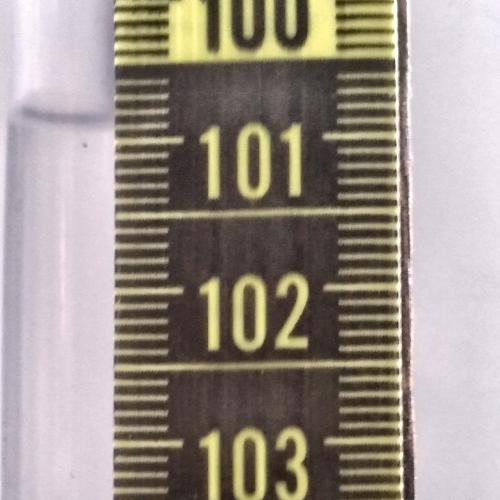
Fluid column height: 100.9 cm